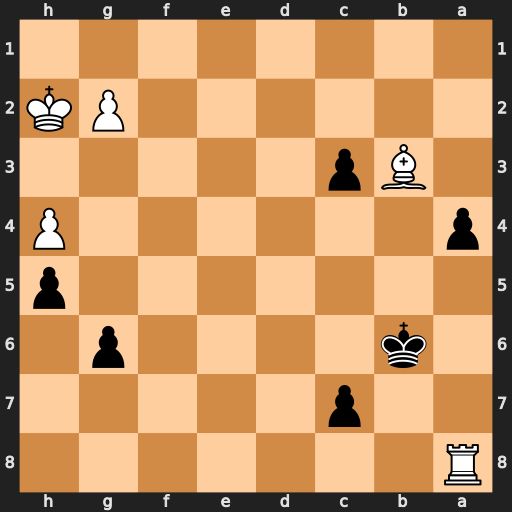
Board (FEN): R7/2p5/1k4p1/7p/p6P/1Bp5/6PK/8
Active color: b
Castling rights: -
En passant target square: -
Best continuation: axb3 Rb8+ Kc5